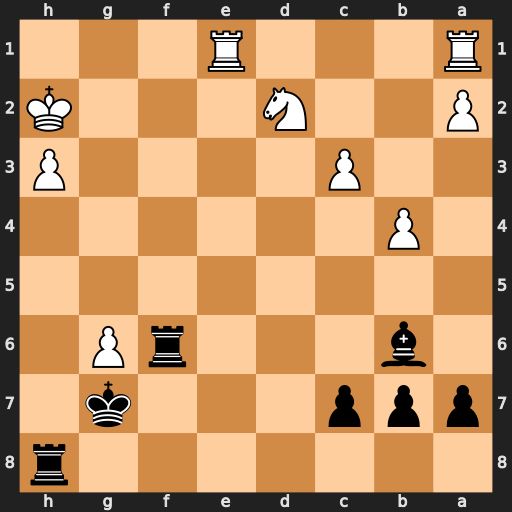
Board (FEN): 7r/ppp3k1/1b3rP1/8/1P6/2P4P/P2N3K/R3R3
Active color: b
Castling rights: -
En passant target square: -
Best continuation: Rf2+ Kg3 Rxd2